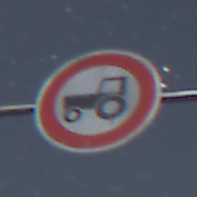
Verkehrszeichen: VerbotKraftfahrzeugeZuegeNichtSchneller25
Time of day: Night
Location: Outdoor (Nature)
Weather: Clear
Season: NotSpecified
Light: Natural